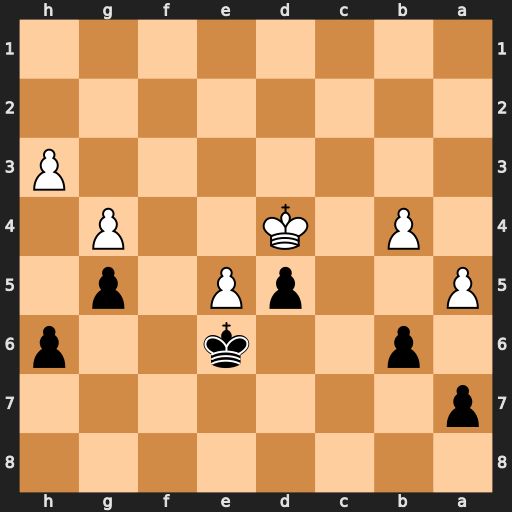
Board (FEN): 8/p7/1p2k2p/P2pP1p1/1P1K2P1/7P/8/8
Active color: b
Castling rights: -
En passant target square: -
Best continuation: bxa5 bxa5 a6 Kc3 Kxe5